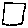
Label: square